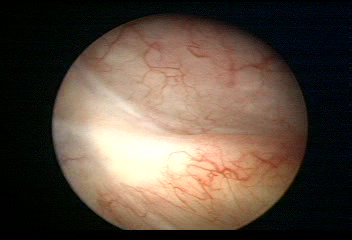
Modality: WLC
Class: Normal mucosa
Bladder cancer association: No